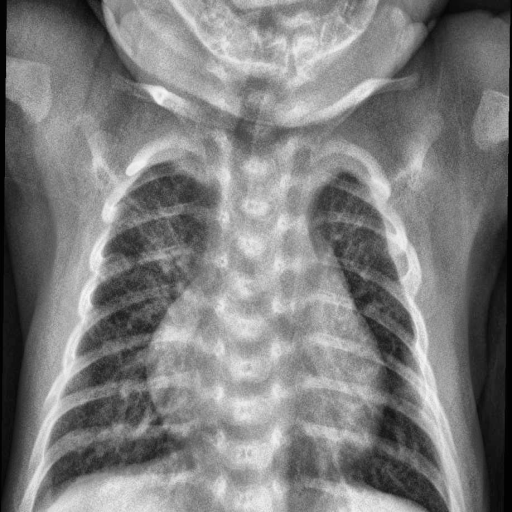
Finding: PNEUMONIA